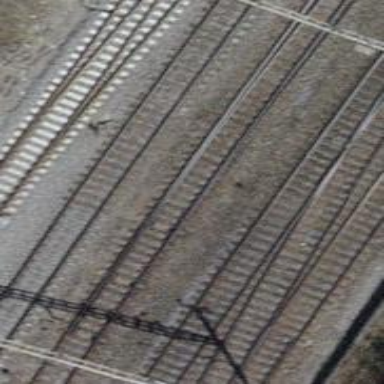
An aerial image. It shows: Railway switch.